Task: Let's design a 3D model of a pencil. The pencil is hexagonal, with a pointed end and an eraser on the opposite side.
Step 115:
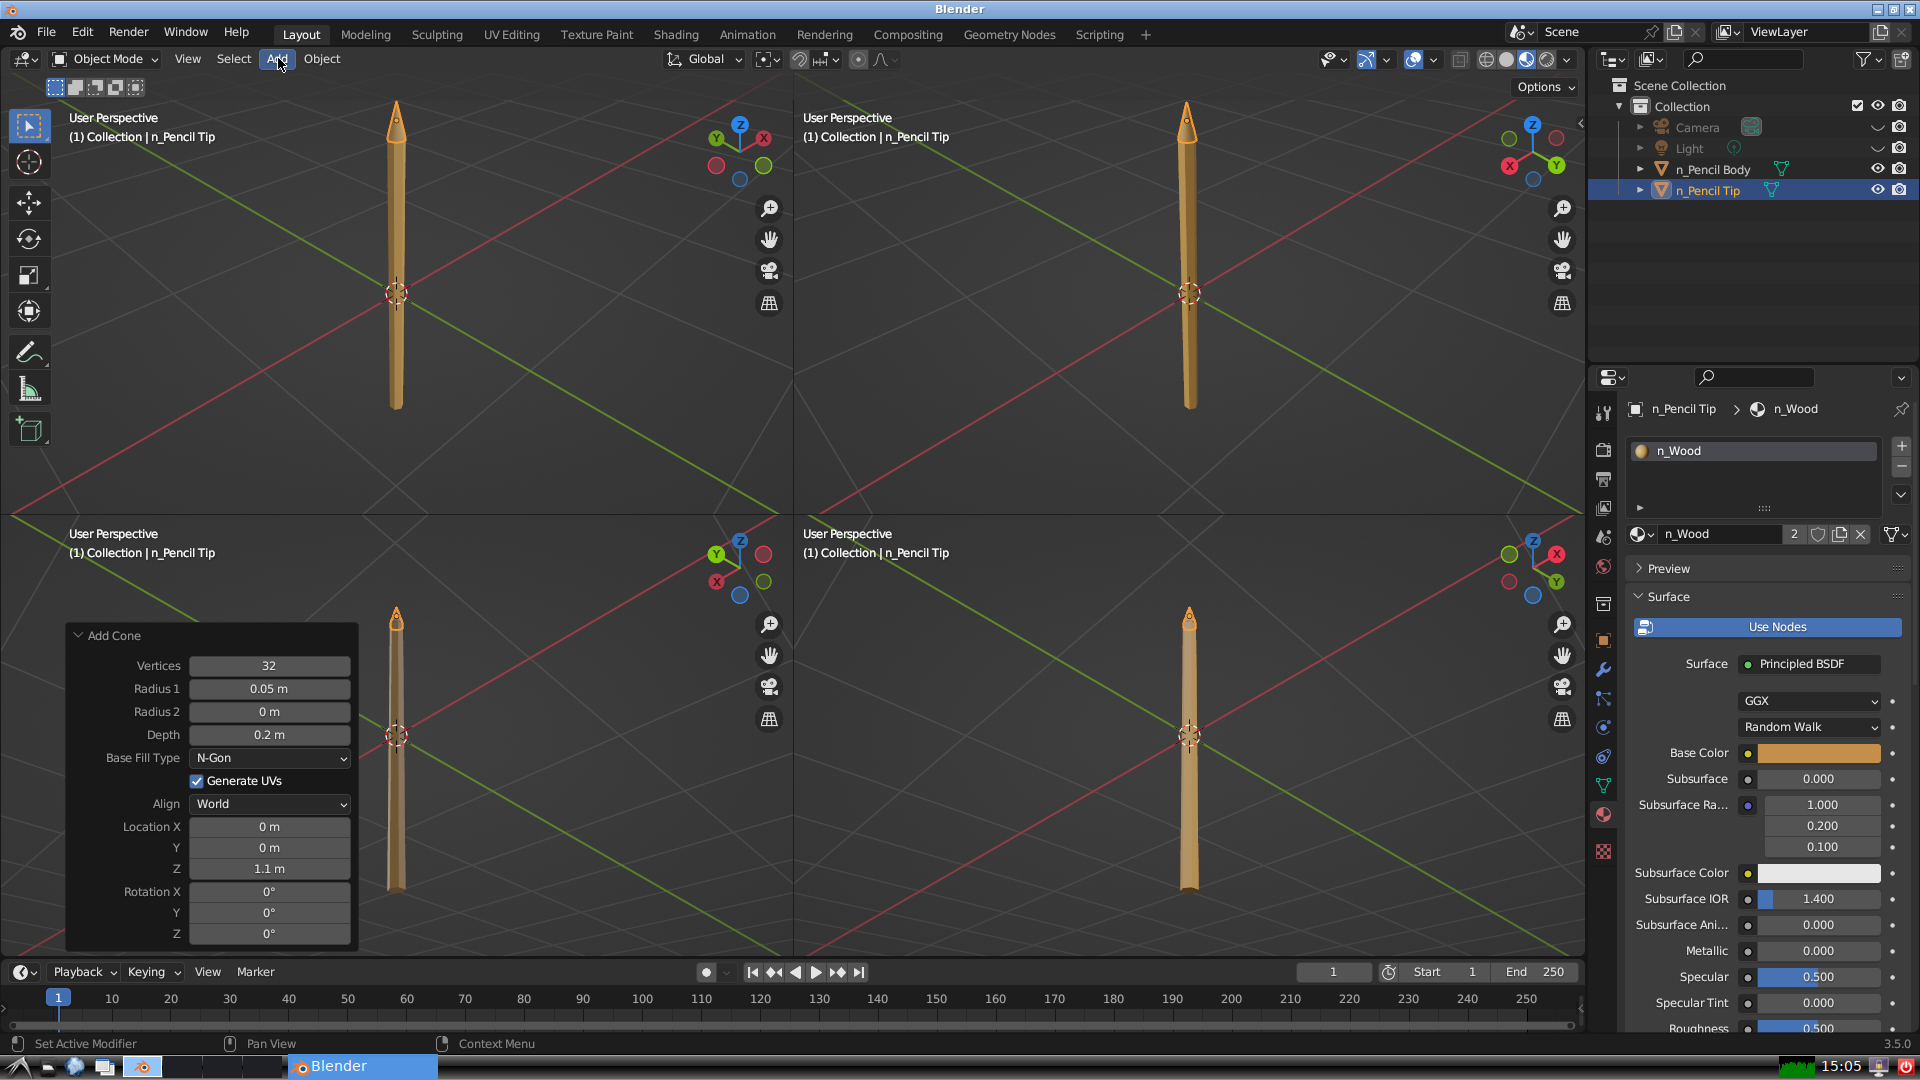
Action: click: no